Chest X-ray. View position: PA
Patient age: 63
Patient sex: M
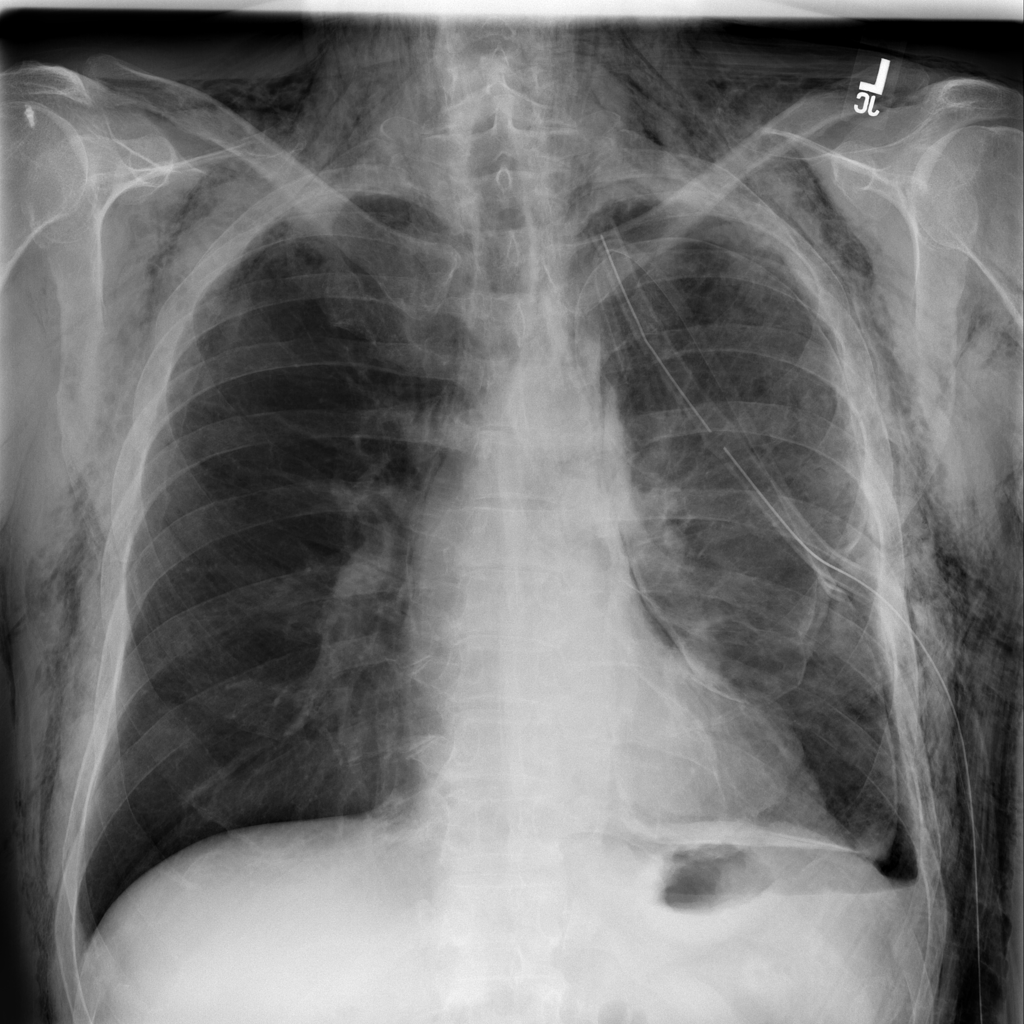
Finding: Pneumothorax